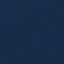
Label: SeaLake